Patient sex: F
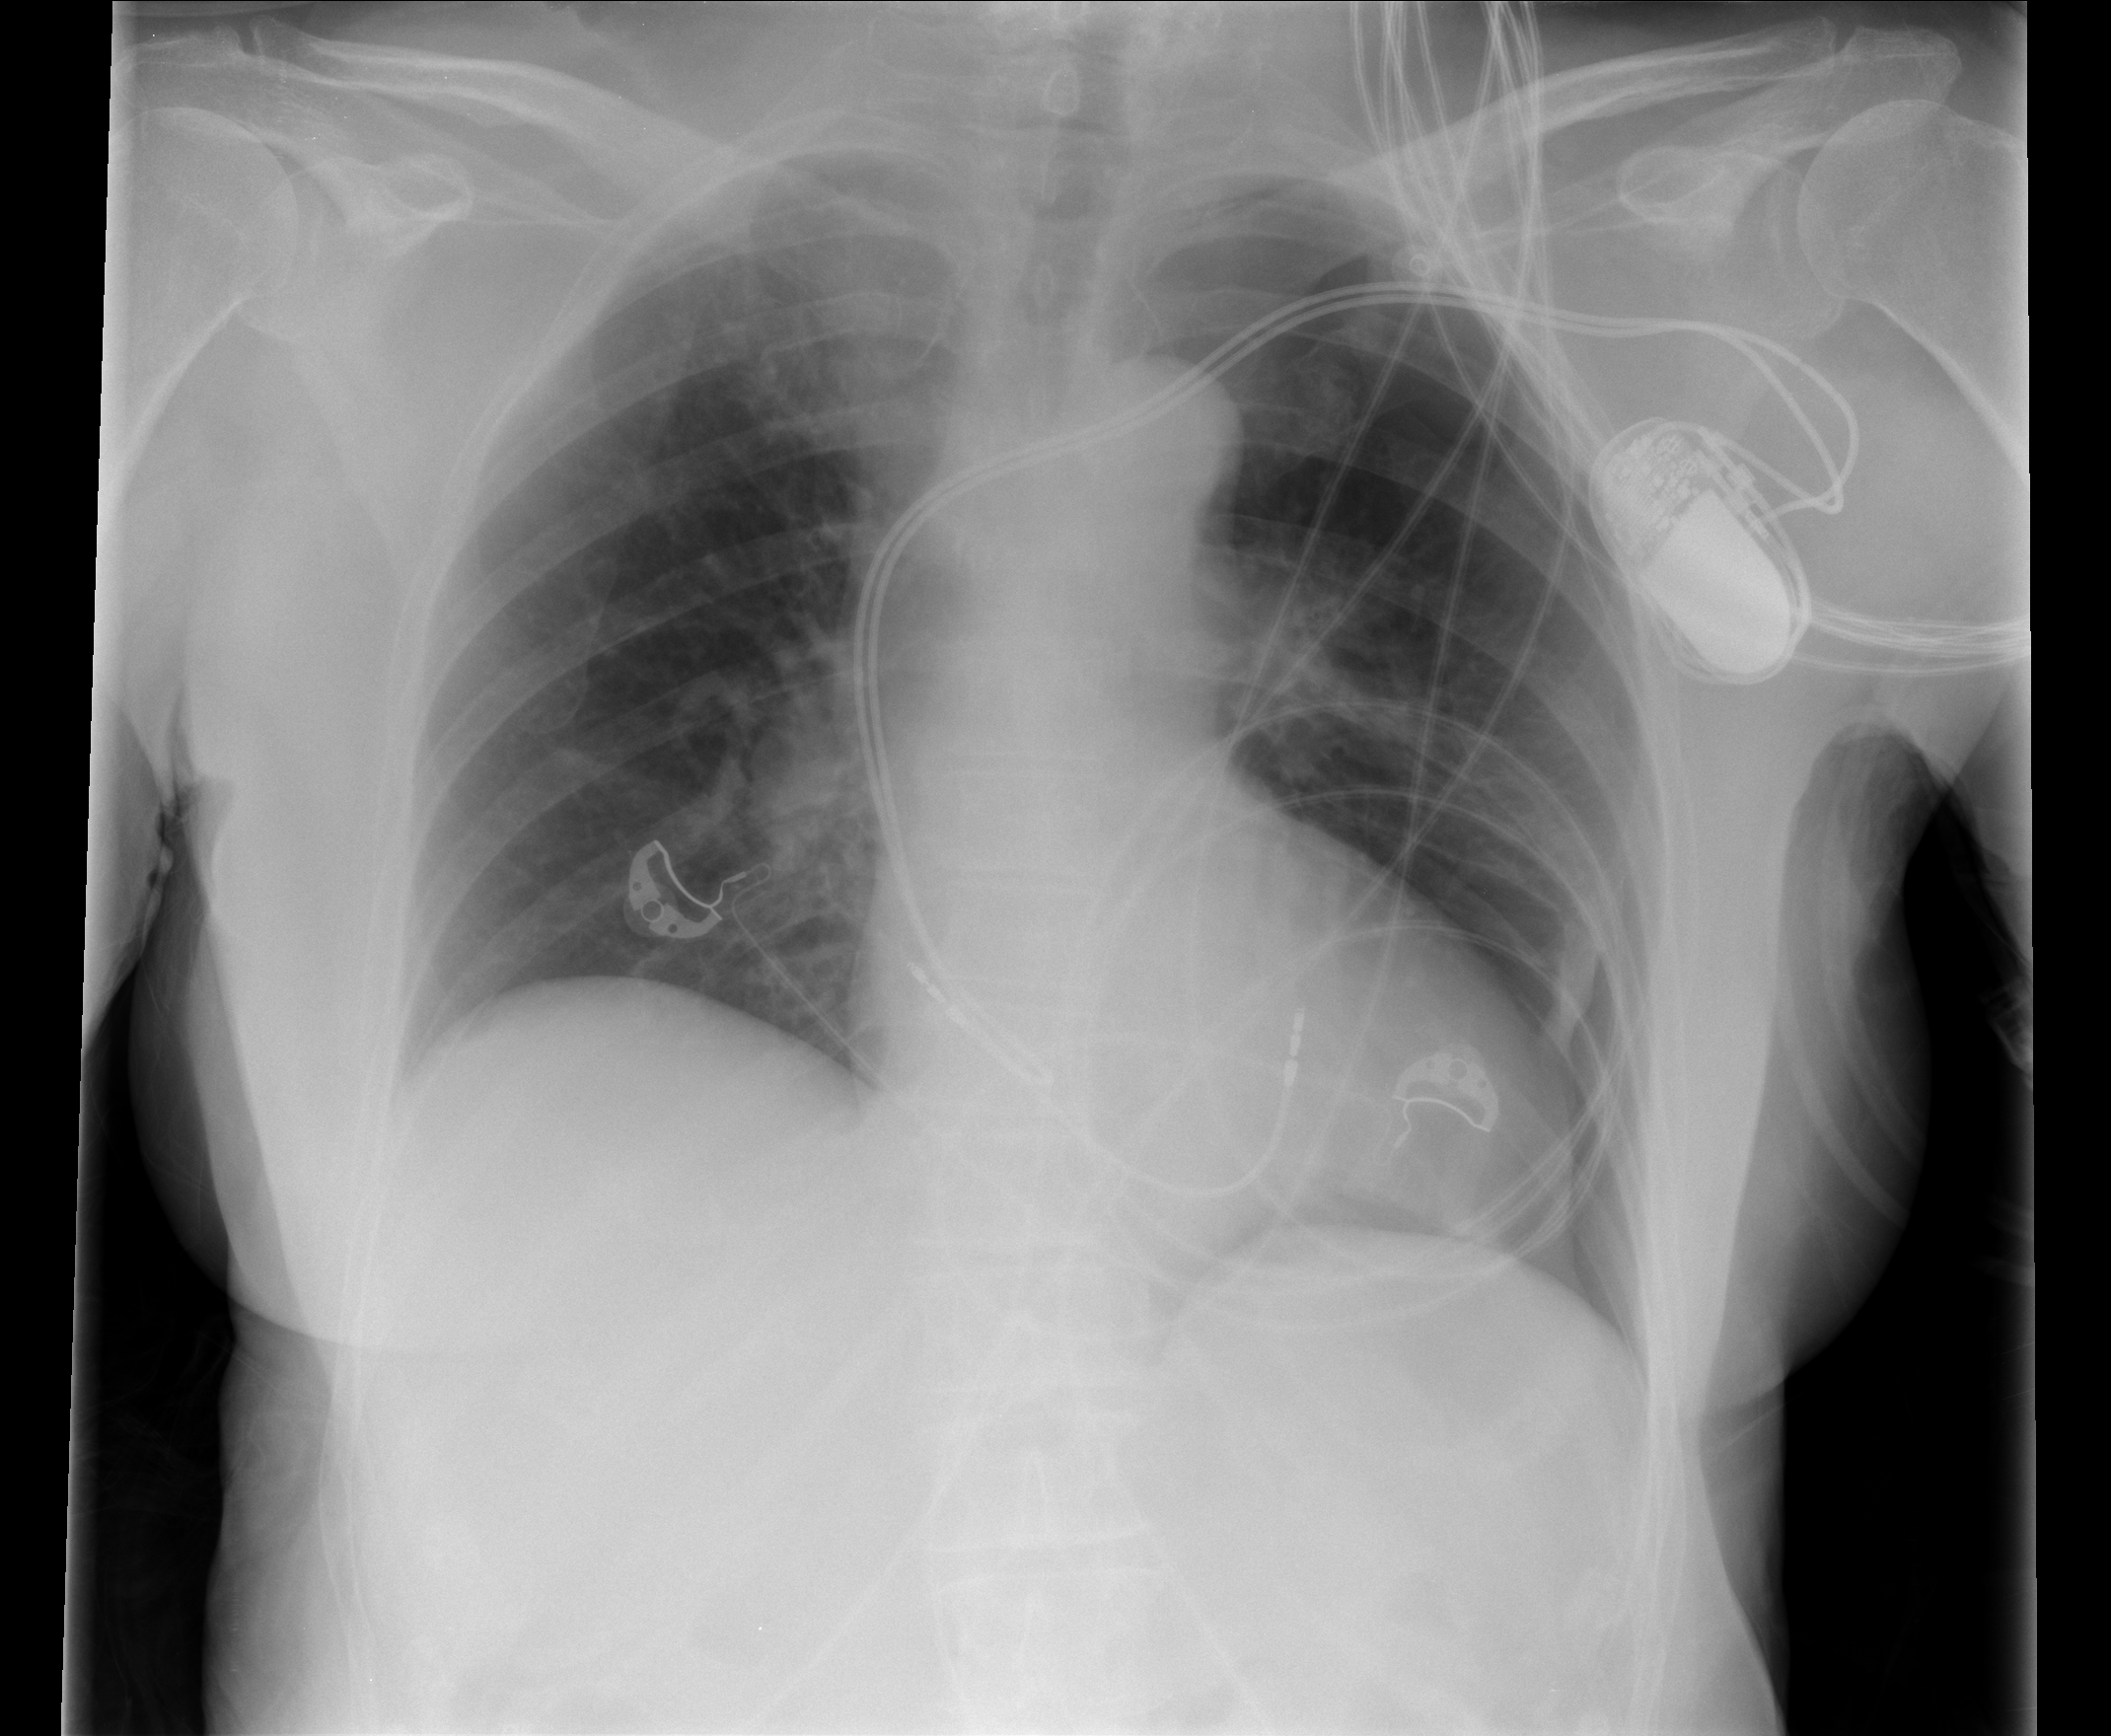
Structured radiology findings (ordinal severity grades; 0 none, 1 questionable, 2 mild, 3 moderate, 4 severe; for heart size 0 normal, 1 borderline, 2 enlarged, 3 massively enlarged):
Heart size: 2
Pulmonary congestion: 2
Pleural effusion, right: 0
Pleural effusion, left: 0
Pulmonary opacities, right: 0
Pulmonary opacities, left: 0
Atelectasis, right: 0
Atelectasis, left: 2